Aerial crown-view tile of a tropical tree (Barro Colorado Island, Panama), acquired 20241014:
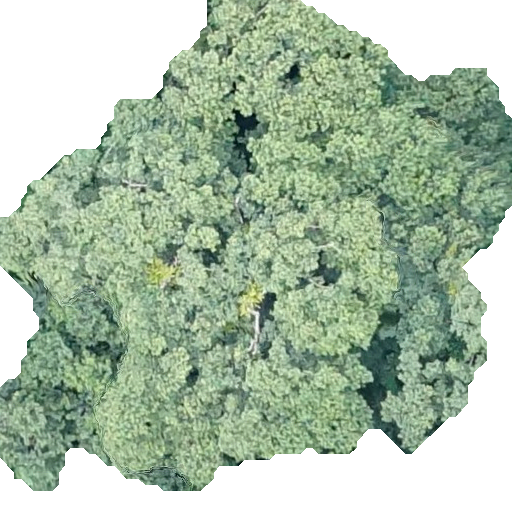
Species: Luehea seemannii
GBIF accepted scientific name: Luehea seemannii
Crown area: 288.983 m²